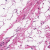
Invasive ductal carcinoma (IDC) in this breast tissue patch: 0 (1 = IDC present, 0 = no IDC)